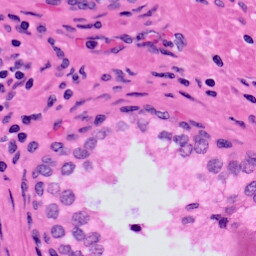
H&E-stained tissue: Prostate